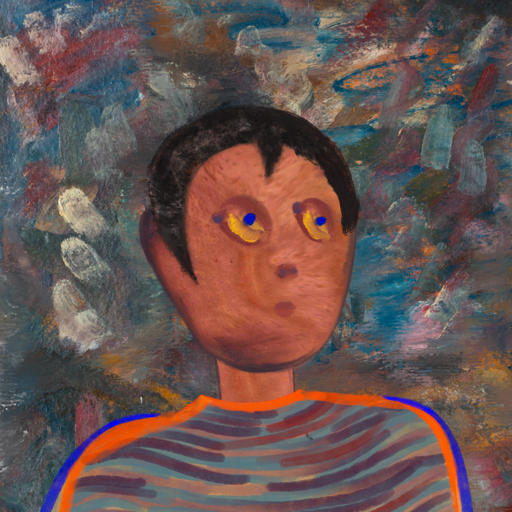
Background: Boggyland, Head And Neck Side: Mother_And_Son_Mother, Face Side: Mother_And_Son_Son, Bust: Experience, Hair Side: Roy_Bahadur, Head Accessory: Blank, Second Necklace: Blank, Necklace: Blank, Baby: Blank